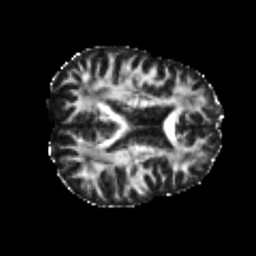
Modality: FA
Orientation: axial
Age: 25
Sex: male
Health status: healthy
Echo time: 0.074 s